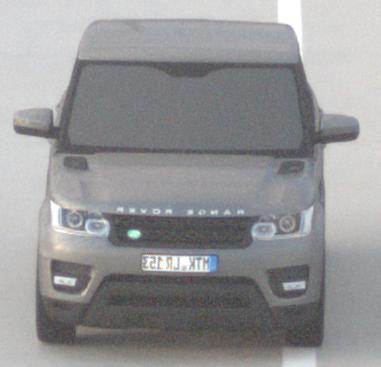
Make: Land Rover
Model: Range Rover Sport 5.0 V8 SC
Detailed model: Range Rover Sport (II)
Model produced from: 2013/09
Model produced until: 2015/07
Doors: 5
Color: gray
Road condition: dry road
Daytime: sunrise or sunset
Contrast: low contrast